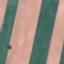
Land use / land cover: AnnualCrop